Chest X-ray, AP view. Patient: 73 years old, sex M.
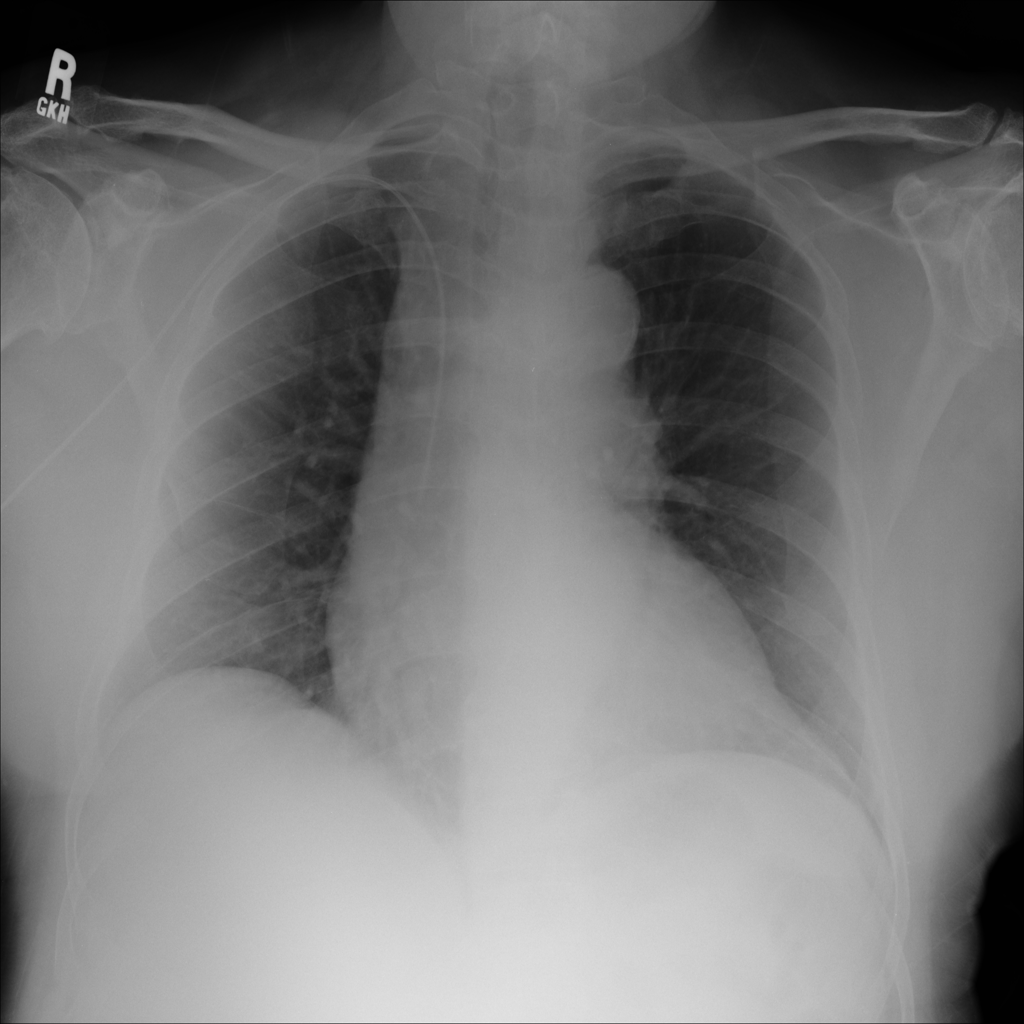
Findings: No Finding